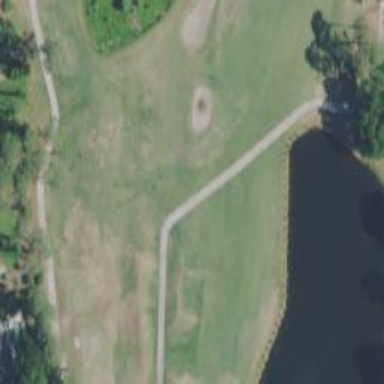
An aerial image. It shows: Golf hole.